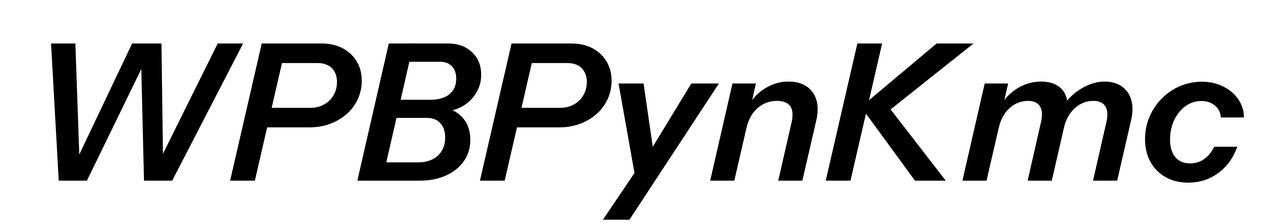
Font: InstrumentSans-Italic_SemiBold_Italic